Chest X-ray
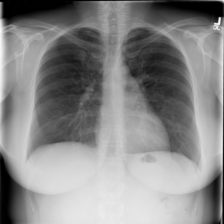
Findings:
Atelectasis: negative
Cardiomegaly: negative
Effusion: negative
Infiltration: negative
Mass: negative
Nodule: negative
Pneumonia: negative
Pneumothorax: negative
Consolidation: negative
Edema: negative
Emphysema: negative
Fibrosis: negative
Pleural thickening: negative
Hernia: negative